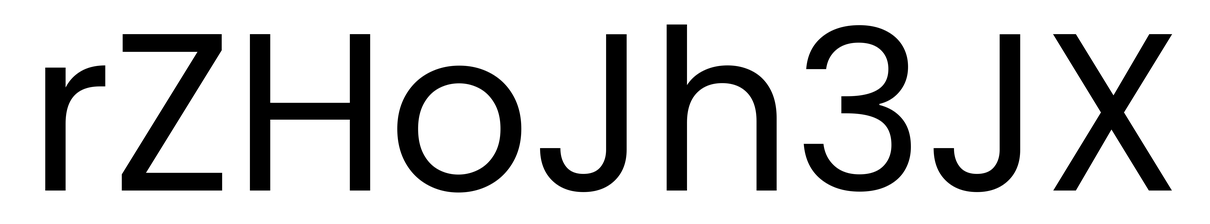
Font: Poppins-Regular